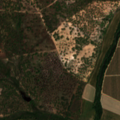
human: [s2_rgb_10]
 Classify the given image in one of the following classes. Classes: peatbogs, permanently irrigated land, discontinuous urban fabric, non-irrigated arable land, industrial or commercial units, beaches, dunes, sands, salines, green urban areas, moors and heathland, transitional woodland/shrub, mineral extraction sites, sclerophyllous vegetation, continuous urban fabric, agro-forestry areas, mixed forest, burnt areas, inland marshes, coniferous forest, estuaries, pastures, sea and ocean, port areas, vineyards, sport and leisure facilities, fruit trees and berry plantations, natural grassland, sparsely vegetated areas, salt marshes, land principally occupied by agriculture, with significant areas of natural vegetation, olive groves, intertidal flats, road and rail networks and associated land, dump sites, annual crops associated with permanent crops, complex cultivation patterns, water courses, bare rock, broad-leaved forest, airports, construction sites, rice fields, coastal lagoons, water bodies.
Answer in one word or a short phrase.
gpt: continuous urban fabric